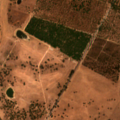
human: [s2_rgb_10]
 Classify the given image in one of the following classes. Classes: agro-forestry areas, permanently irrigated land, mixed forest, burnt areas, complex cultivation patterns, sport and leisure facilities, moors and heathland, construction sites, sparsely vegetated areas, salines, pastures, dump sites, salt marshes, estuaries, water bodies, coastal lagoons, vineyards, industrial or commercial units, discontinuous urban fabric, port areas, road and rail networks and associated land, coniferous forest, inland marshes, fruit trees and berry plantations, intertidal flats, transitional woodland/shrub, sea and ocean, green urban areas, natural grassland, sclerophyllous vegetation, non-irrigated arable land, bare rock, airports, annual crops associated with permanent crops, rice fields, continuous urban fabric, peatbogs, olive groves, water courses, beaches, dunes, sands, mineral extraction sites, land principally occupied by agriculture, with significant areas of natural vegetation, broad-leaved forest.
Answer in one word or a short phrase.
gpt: non-irrigated arable land, agro-forestry areas, broad-leaved forest